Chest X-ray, AP view. Patient: 45 years old, sex F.
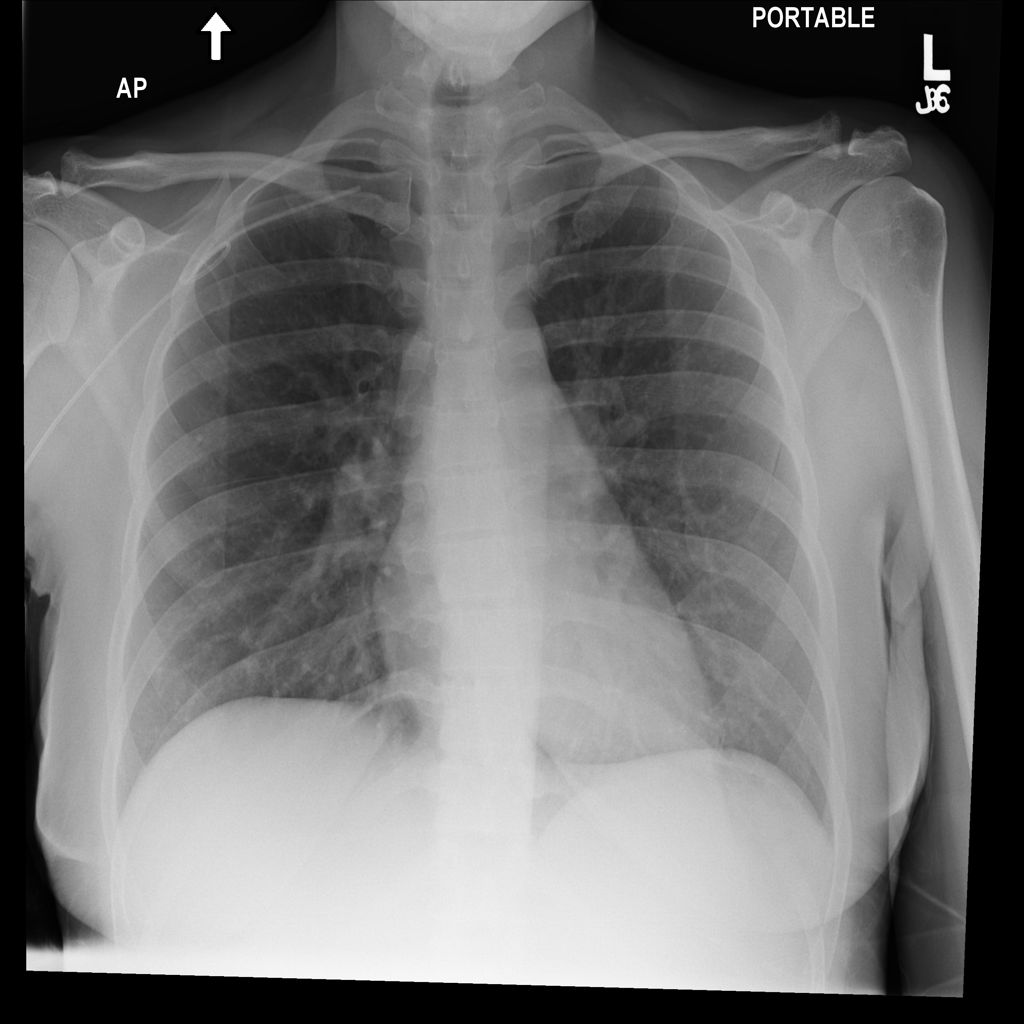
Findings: No Finding